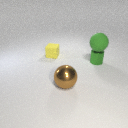
small yellow rubber cube to the left of large brown metal sphere